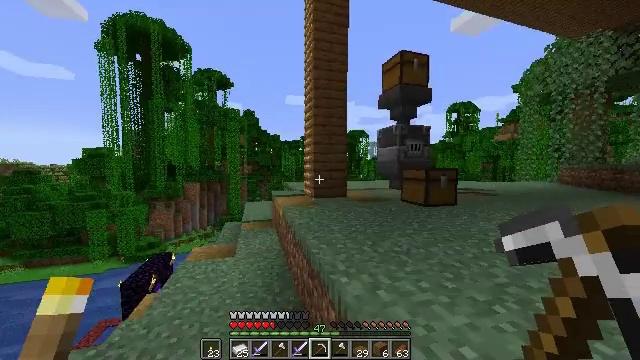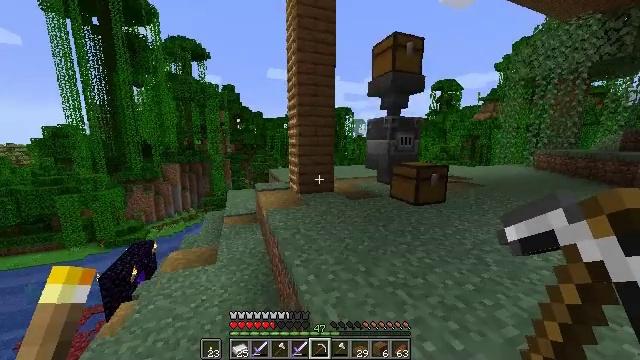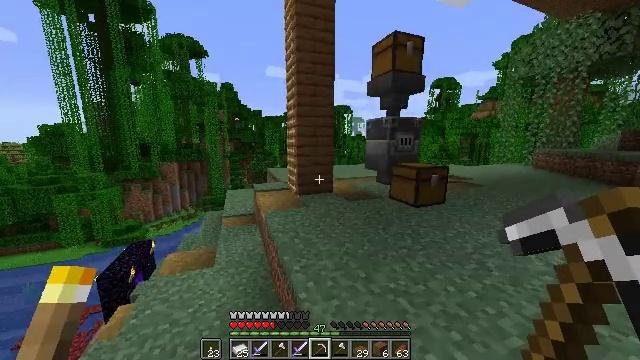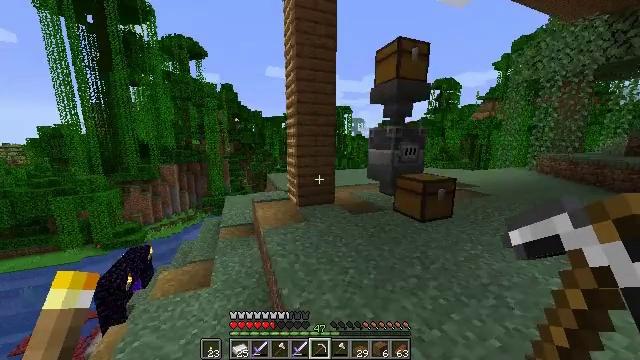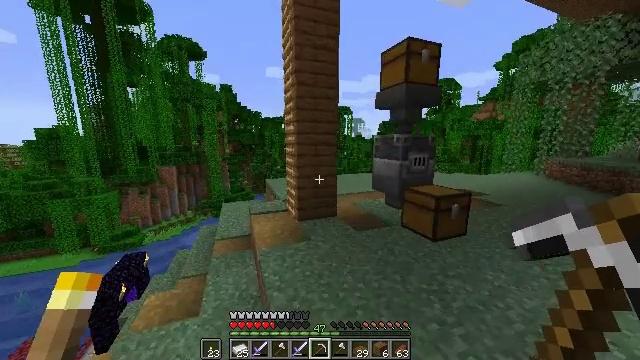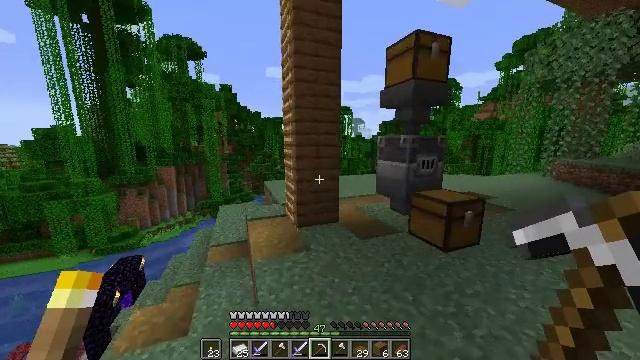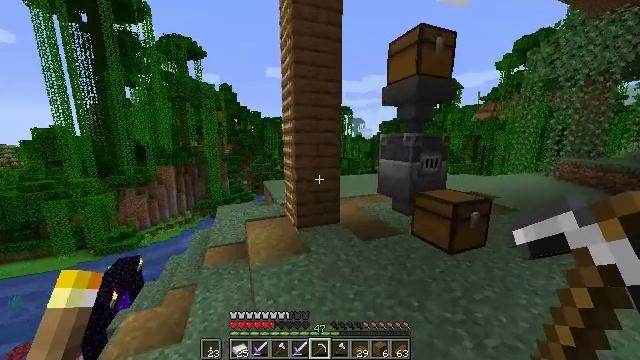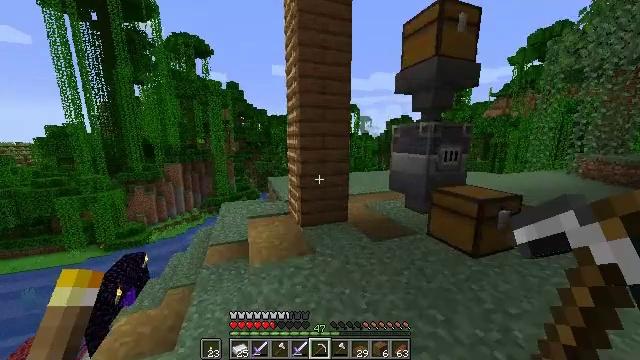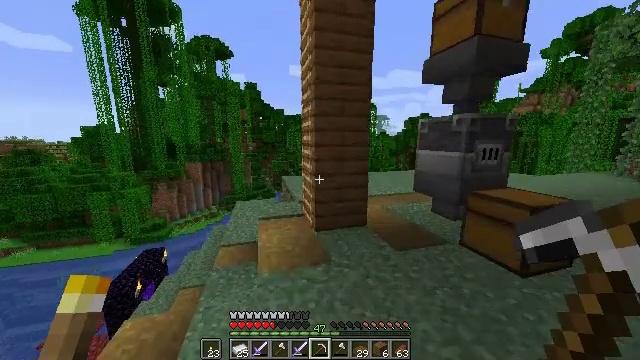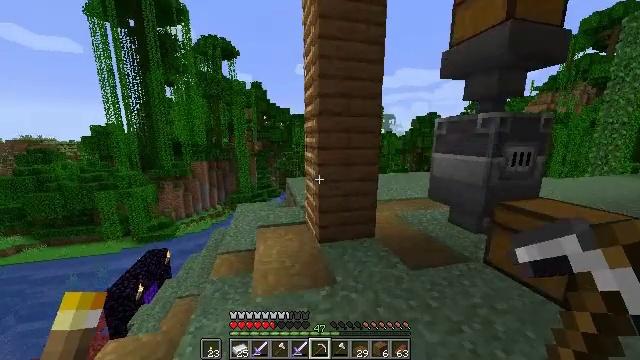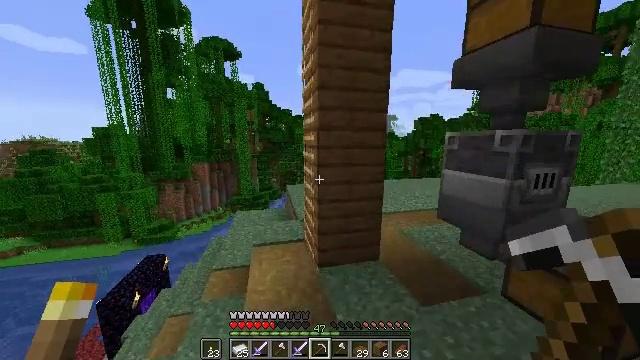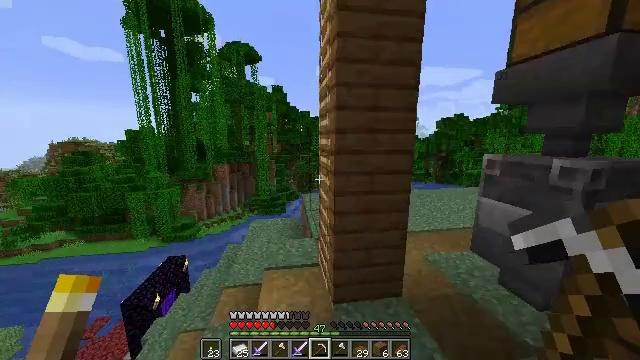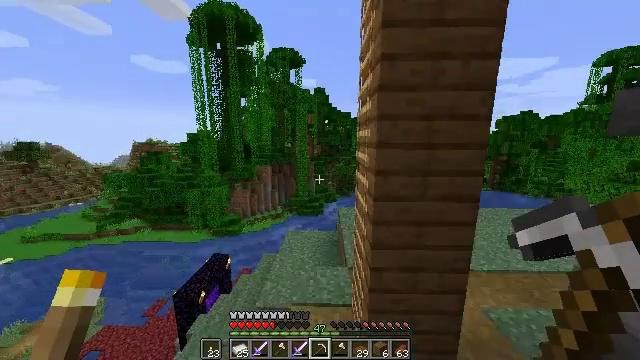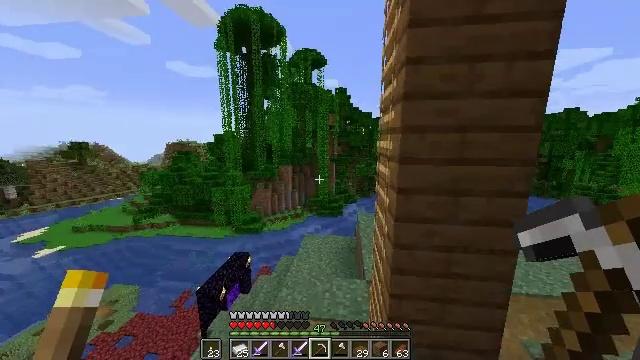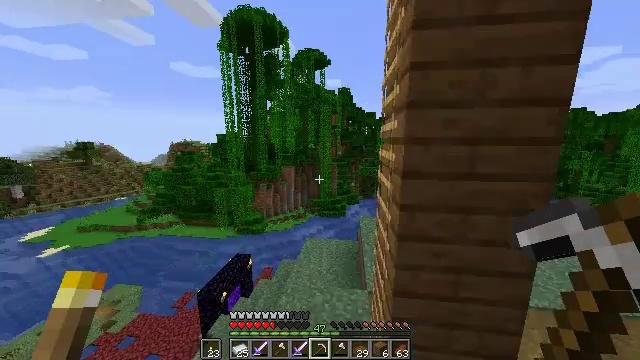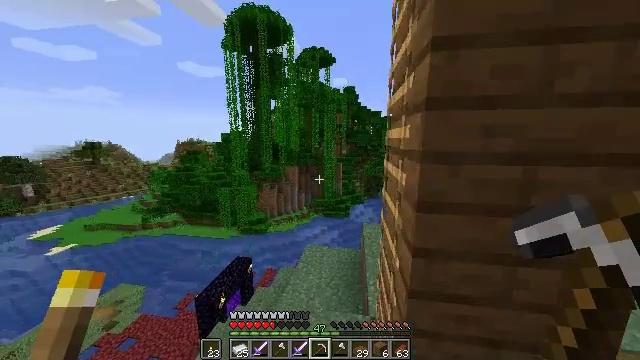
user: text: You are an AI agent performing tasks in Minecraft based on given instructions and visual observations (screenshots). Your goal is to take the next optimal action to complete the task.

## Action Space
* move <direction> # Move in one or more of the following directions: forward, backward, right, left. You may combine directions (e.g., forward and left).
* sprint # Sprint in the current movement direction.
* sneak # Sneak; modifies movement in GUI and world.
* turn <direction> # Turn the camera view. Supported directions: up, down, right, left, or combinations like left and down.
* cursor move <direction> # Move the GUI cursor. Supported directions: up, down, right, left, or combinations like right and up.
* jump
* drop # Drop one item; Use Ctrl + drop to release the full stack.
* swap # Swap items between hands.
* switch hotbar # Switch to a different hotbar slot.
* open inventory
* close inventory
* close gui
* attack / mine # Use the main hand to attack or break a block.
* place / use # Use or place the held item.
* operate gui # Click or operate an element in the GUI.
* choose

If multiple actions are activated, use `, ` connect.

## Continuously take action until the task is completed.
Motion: motion action
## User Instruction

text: Harvest spruce planks for building.
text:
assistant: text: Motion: move forward, turn right and down, jump
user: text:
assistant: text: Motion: move forward, jump
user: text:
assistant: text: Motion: move forward, jump
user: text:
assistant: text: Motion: move forward, jump
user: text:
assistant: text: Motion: move forward, jump
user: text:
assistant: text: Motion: move forward, jump
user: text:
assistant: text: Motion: move forward, turn left, jump
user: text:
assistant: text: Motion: move forward, sprint, turn left, jump
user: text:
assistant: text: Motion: move forward, sprint, turn left, jump
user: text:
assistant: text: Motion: move forward, sprint, jump
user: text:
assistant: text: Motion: move forward, turn left, jump
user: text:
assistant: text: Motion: move forward, turn left, jump
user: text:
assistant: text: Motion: move forward, turn left, jump
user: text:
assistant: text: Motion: move forward
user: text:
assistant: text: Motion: move forward and move left, turn left
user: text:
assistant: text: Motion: move forward and move left
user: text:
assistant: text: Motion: move forward and move left
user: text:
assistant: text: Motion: move forward and move left
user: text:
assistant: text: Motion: move forward and move left, turn right
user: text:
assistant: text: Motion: move forward and move left, turn right
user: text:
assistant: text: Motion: move forward and move left, turn right
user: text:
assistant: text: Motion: move forward and move left, turn right
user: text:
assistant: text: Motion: move left, turn right and up
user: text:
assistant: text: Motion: turn right and up
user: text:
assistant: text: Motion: turn right and up
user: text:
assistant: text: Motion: turn right and up
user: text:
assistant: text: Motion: turn right and up
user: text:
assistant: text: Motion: turn right and up
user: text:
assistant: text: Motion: move forward, turn right and up
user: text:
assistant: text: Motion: move forward, turn right and up